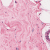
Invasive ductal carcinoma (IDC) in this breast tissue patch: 0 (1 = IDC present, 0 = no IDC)